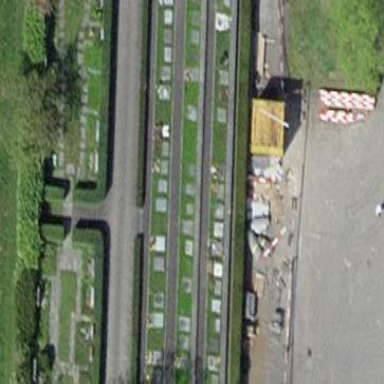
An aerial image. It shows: Graveyard.